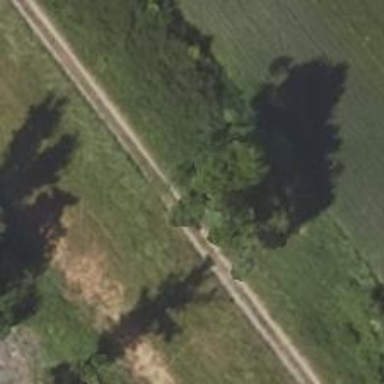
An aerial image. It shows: Track road with grade3 tracktype.